Field crop: maize
Growth stage: 1
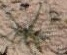
Species: salsola